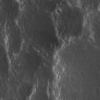
Label: not_dusty